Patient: sex M, age 31
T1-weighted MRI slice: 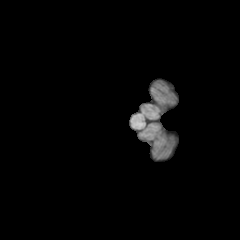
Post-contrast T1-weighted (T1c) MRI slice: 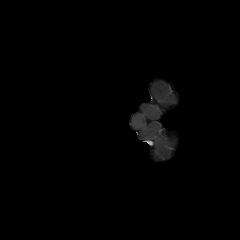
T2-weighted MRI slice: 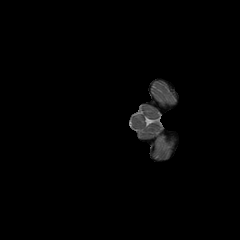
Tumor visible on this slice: no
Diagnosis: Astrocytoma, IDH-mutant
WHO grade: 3